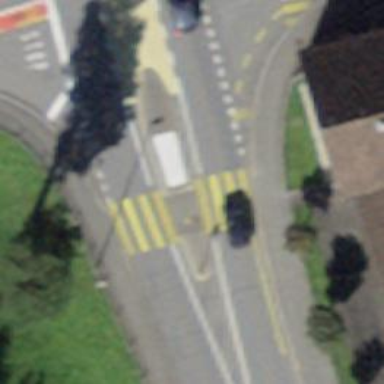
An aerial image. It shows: Zebra crossing on the road.